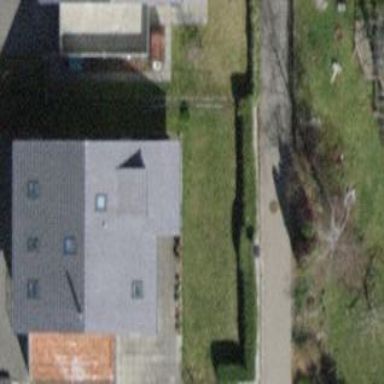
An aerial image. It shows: Detached building with gabled roof.